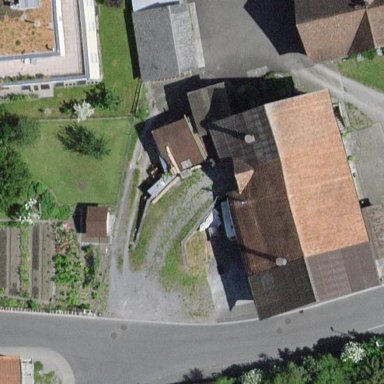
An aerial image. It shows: Farm auxiliary building.